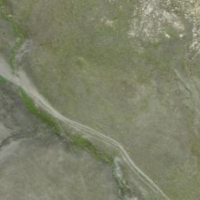
EUNIS habitat code: 31
Species observed at this site:
Silene acaulis
Achillea nana